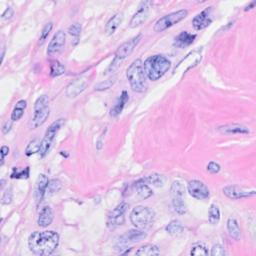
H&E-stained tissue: Breast